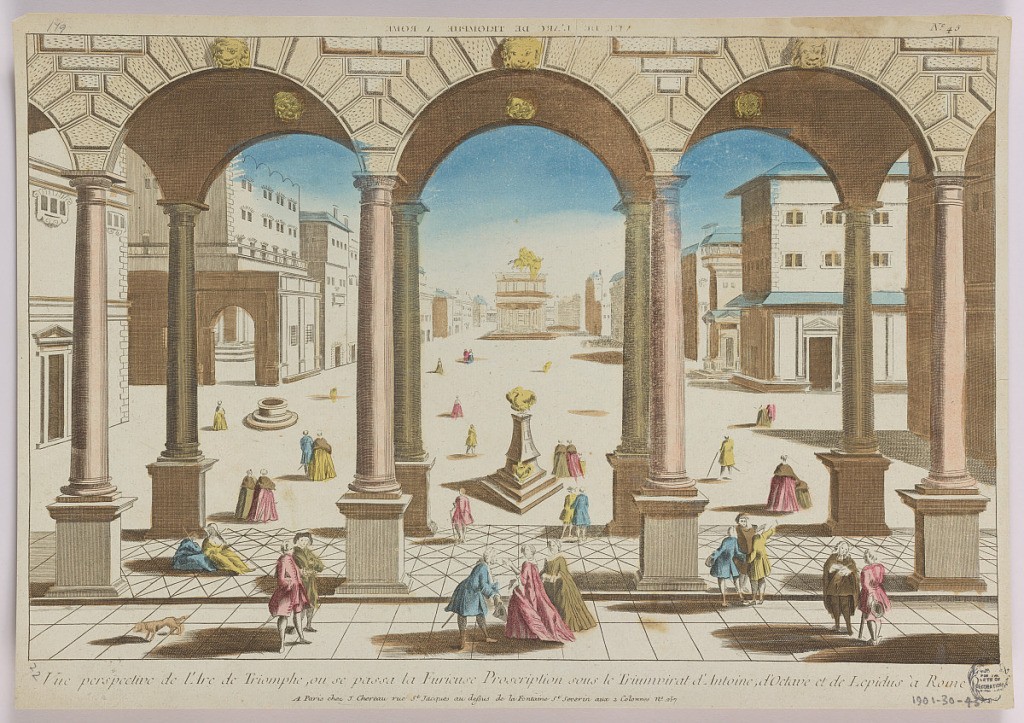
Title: Peep-show, Vue perspective de l'Arc de Triomphe, Ou Se Passa La Furieuse Proscription Sous le Triumvirat d'Antoine, d'Octave et de Lepidus à Rome, No. 45
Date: ca. 1750
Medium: Engraving in ink with washes of watercolor on paper, mounted on scrapbook page
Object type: Print
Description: Peep-show print